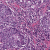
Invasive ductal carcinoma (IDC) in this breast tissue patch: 0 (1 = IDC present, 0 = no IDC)